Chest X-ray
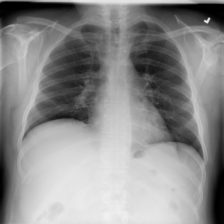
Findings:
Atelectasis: negative
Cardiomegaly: negative
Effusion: negative
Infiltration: negative
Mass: negative
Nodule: negative
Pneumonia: negative
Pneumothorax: negative
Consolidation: negative
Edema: negative
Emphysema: negative
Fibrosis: negative
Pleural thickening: negative
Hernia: negative